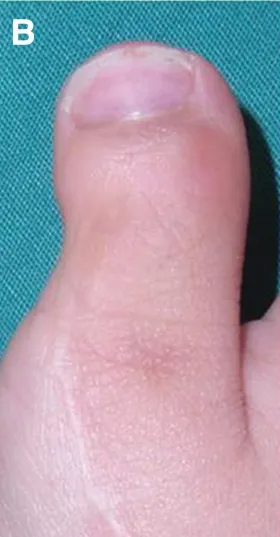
Illustrations showing postoperative findings at 52 months after surgery. . Right).
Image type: medical_photograph (skin_photograph)